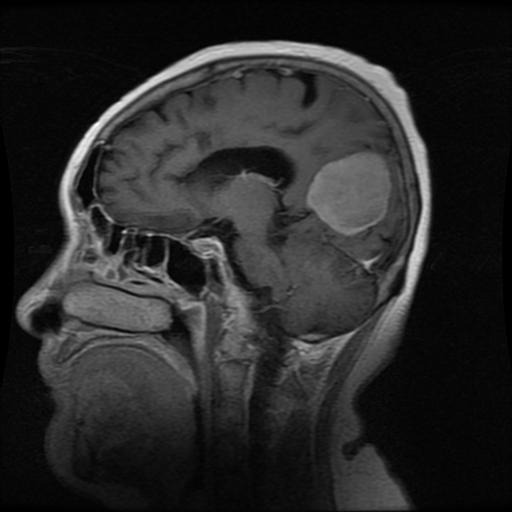
Label: meningioma